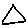
Label: triangle